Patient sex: M
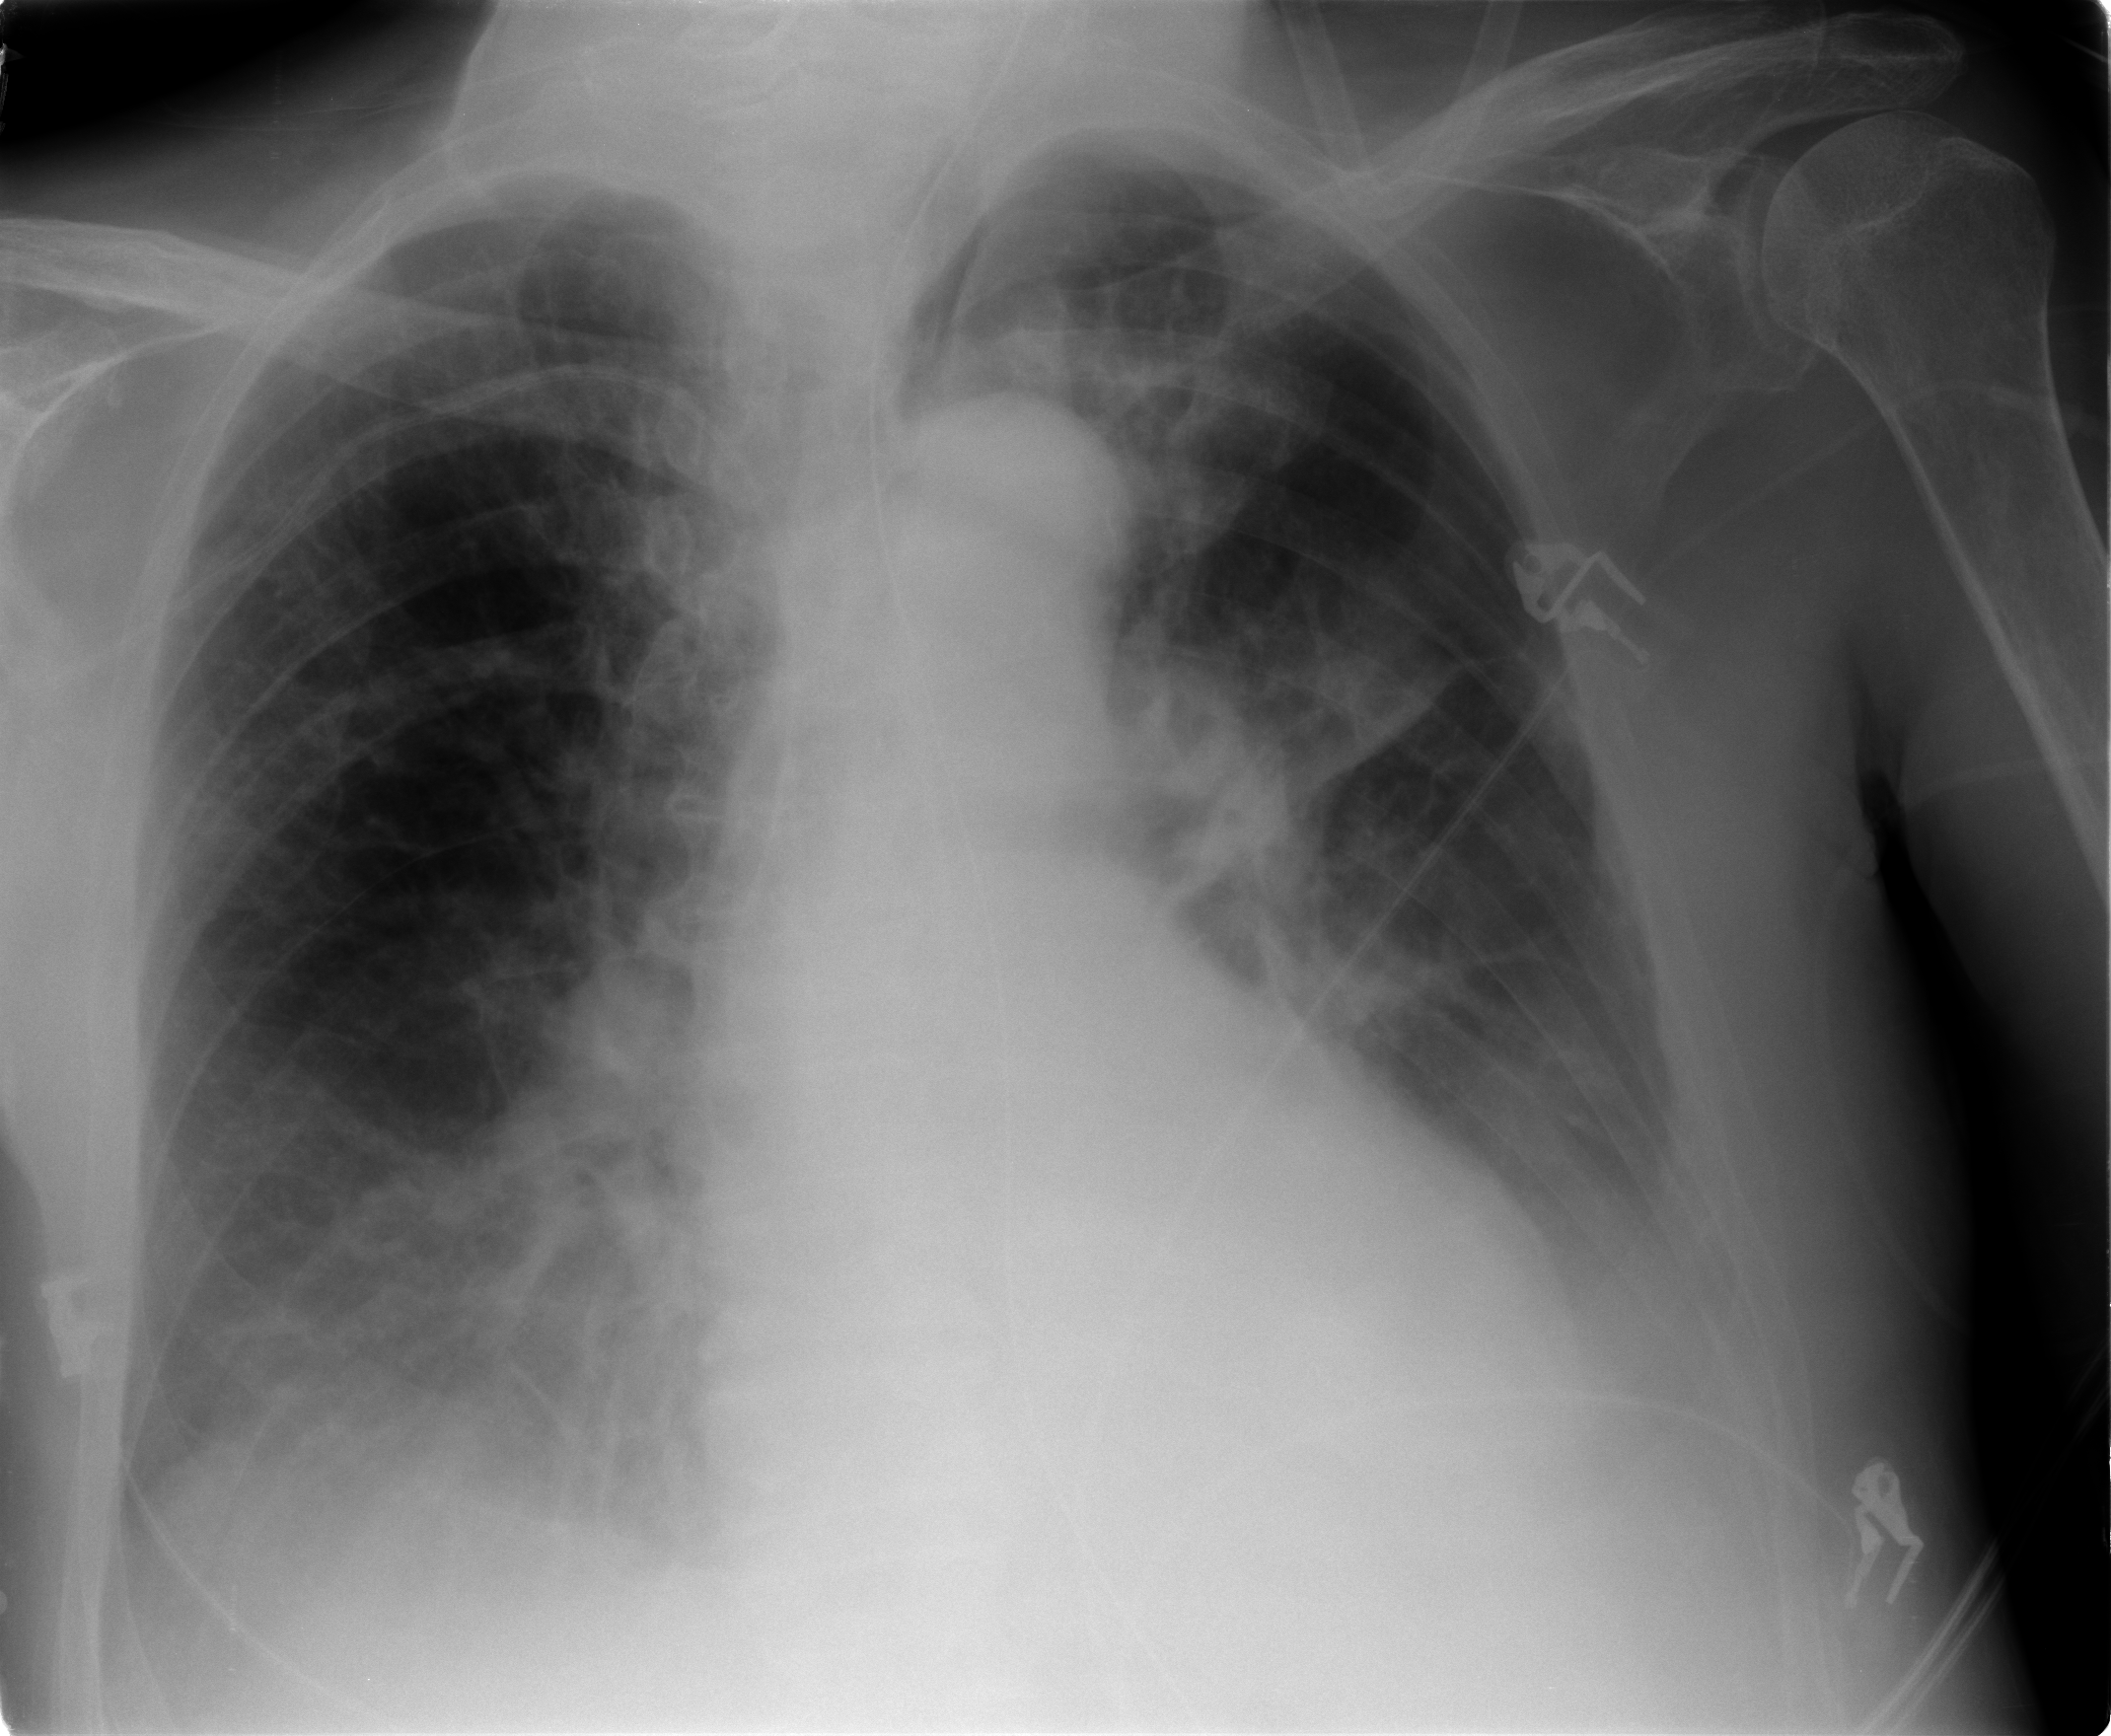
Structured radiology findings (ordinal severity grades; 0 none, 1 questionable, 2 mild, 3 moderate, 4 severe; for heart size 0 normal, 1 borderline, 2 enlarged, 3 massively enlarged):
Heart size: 2
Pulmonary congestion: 3
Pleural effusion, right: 3
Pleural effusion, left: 3
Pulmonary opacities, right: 0
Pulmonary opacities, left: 0
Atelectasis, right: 2
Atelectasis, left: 2